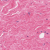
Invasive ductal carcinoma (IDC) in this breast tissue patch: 0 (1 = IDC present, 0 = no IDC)